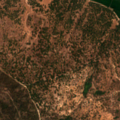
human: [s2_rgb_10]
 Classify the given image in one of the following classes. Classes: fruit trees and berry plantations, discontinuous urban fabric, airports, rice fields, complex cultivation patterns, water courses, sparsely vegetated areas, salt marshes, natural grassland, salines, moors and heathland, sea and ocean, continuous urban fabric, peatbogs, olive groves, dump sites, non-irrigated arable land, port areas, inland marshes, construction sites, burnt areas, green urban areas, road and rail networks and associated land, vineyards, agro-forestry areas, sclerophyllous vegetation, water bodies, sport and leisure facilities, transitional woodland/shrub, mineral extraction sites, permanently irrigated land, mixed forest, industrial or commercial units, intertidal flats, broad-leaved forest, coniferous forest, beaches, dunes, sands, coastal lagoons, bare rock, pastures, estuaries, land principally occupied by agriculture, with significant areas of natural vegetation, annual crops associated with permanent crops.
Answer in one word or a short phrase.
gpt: rice fields, agro-forestry areas, broad-leaved forest